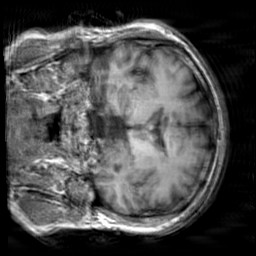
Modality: T1w
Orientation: coronal
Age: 41
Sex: male
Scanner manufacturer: siemens
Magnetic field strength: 3 T
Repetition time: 2.3 s
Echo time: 0.00303 s